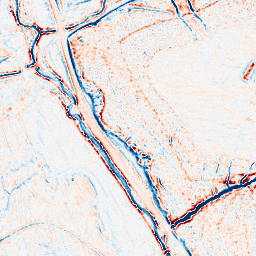
Category: edge_preserving
Decomposition family: bilateral
Decomposition parameters: d: 9
sigma_color: 150
sigma_space: 100
Upsampling method: bicubic_16x
Upsampling parameters: scale: 16
Upsampling scale: 16